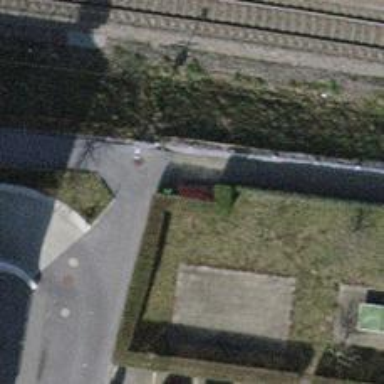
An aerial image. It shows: Red bench.